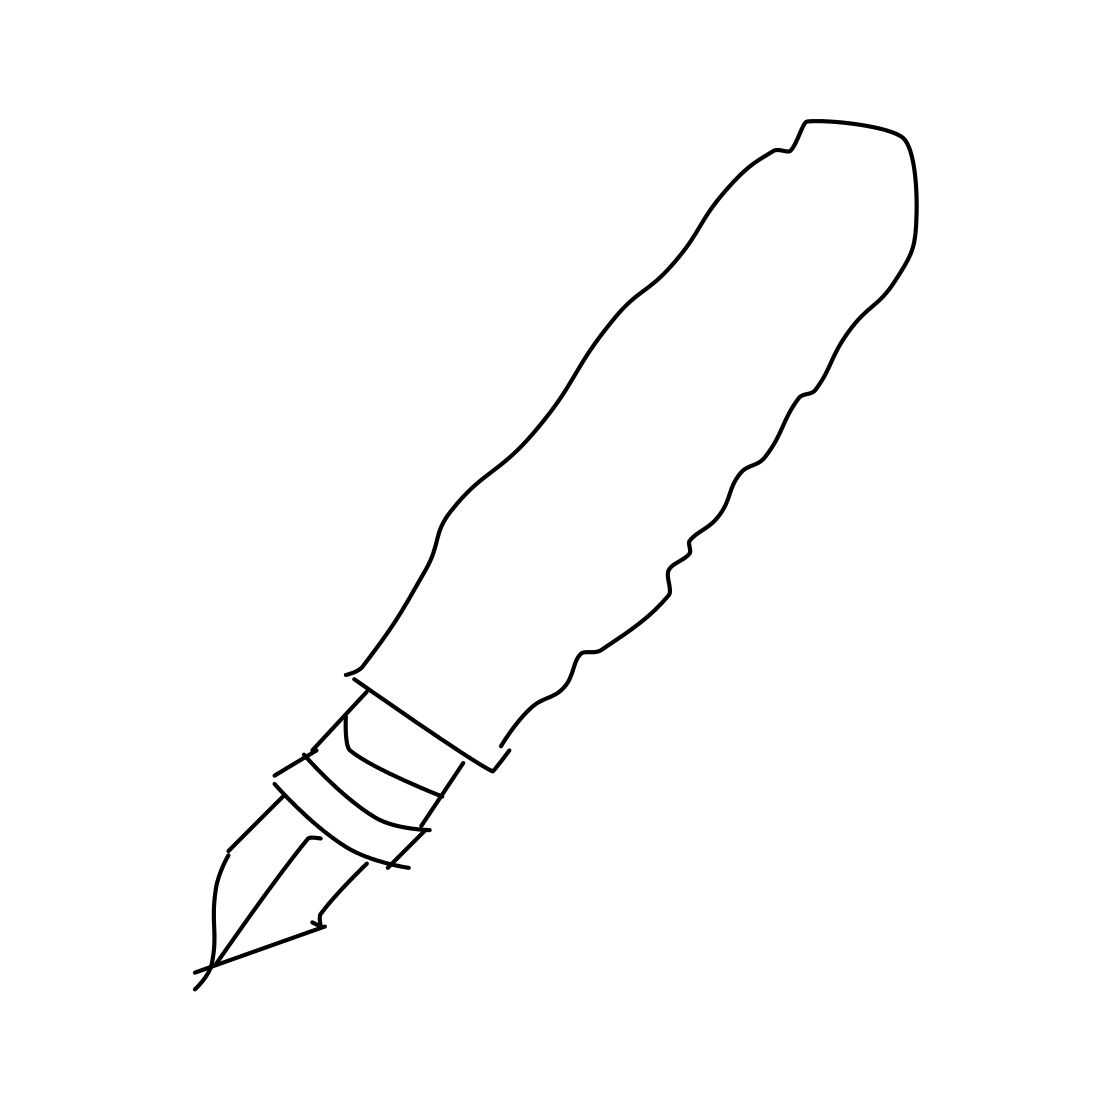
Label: pen